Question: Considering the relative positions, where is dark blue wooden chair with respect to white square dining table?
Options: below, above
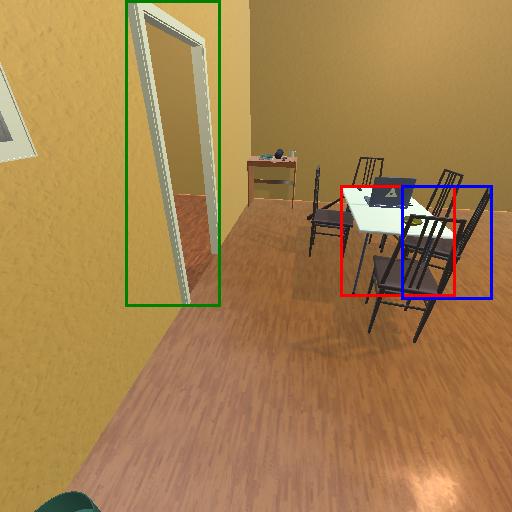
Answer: below